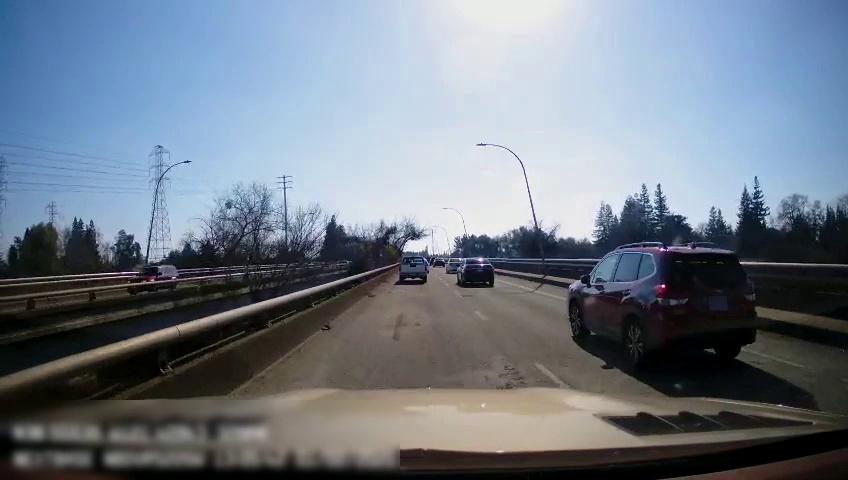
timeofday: Day
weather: Sunny
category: Drivable Space
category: Vehicles | SUV
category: Vehicles | Truck
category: Vehicles | SUV
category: Vehicles | Car
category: Vehicles | Car
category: Vehicles | Car
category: Lanes | Current Lane
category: Lanes | Alternate Lane